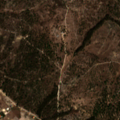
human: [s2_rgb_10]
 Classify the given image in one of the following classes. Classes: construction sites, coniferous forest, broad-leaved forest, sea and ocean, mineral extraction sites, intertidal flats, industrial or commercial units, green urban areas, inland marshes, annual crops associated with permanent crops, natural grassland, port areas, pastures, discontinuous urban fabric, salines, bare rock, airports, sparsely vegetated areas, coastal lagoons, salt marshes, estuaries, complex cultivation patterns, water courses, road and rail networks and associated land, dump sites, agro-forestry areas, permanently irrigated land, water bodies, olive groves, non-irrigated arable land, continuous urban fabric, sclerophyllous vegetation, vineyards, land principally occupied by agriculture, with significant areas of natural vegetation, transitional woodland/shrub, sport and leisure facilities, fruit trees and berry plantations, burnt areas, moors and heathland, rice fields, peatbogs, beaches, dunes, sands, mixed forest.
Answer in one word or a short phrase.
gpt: complex cultivation patterns, broad-leaved forest